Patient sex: M
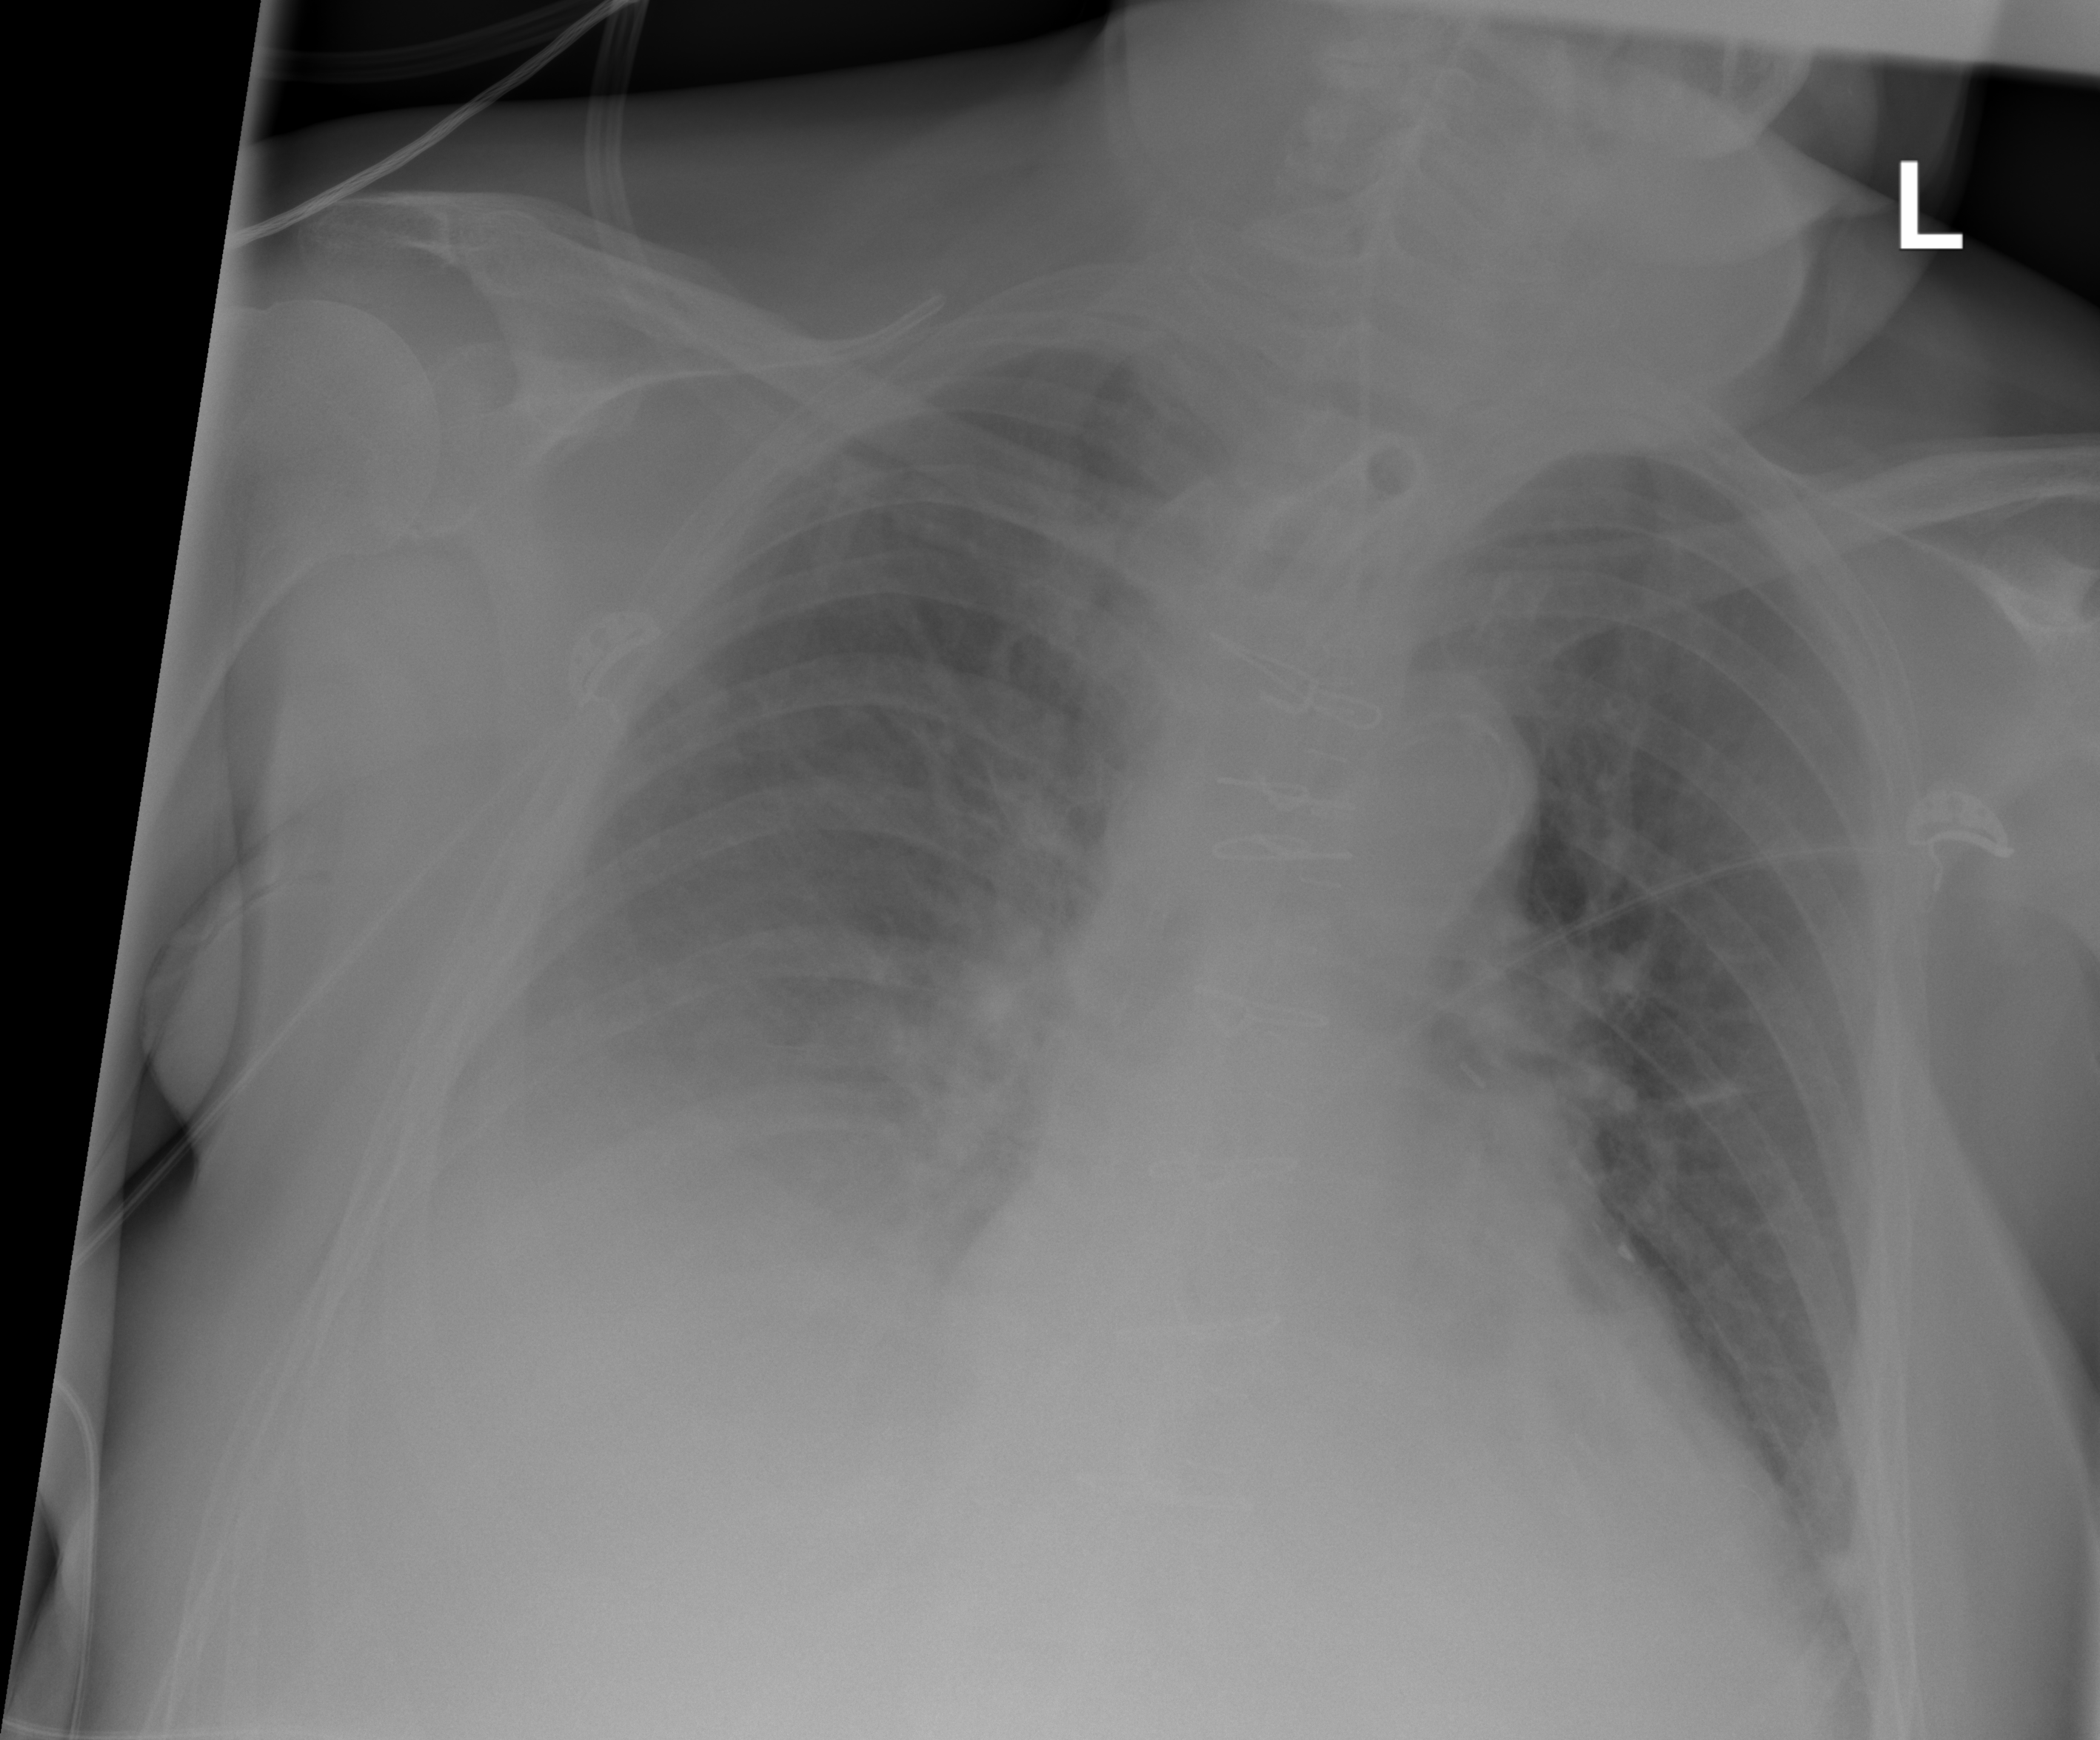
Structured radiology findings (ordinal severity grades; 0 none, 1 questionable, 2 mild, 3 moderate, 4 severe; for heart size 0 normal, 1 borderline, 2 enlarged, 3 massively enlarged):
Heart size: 1
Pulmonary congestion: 0
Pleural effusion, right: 2
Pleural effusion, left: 1
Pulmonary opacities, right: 0
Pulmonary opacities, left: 0
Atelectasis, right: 2
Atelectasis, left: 2